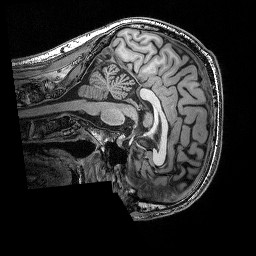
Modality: T1w
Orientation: sagittal
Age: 50
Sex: male
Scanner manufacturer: siemens
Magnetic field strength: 3 T
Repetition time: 2.53 s
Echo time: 0.0035 s